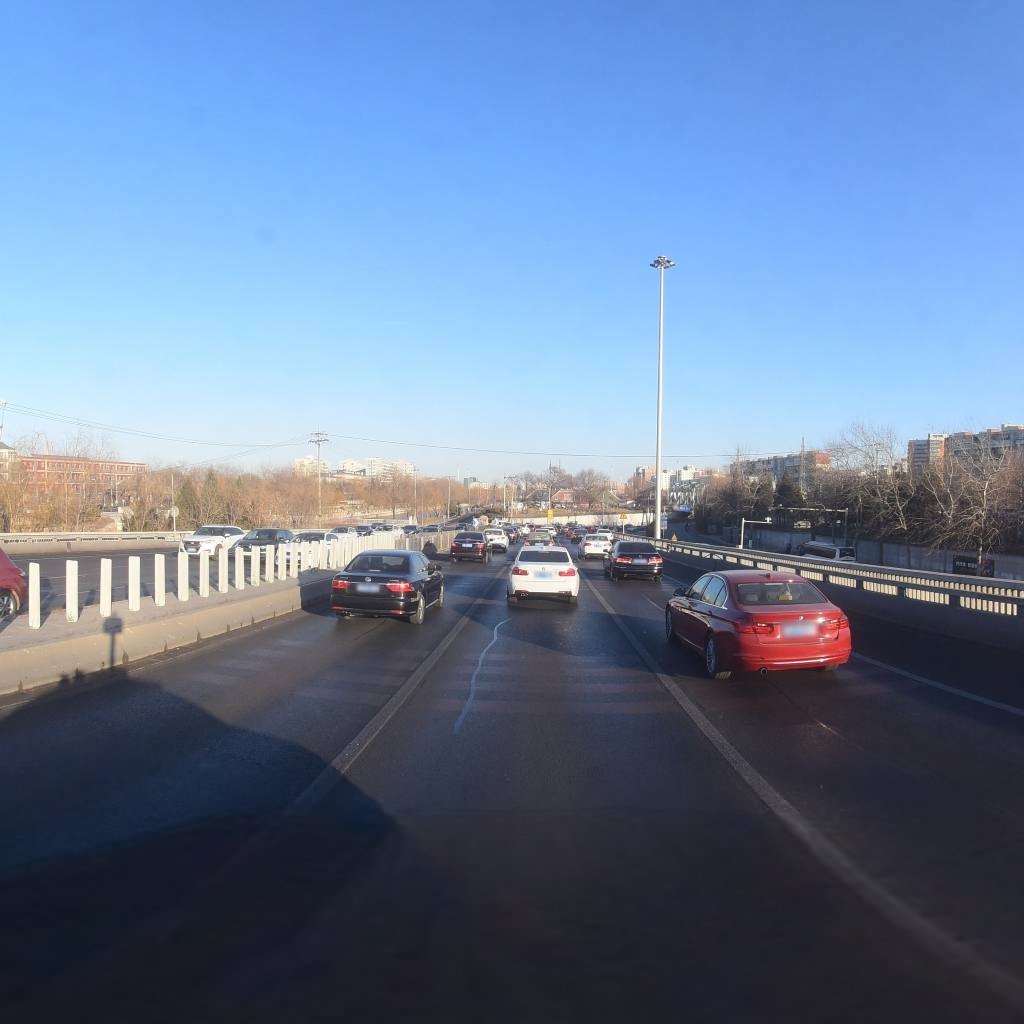
Region: Dongcheng
Road damage annotations: longitudinal patch, longitudinal patch, longitudinal patch, longitudinal patch